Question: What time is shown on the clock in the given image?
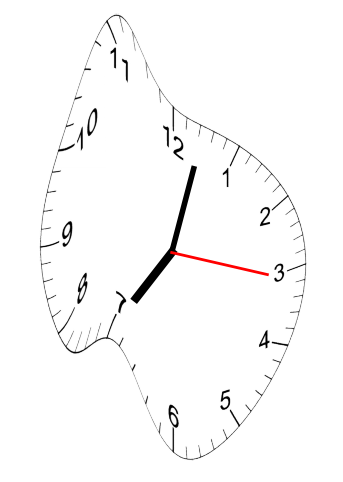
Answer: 07:02:16